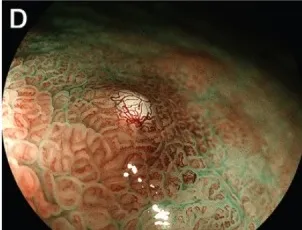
Endoscopic images of Case 2. Blue laser imaging. Show small, round, white deposits.
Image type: endoscopy (gi_endoscopy)